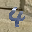
Label: 4